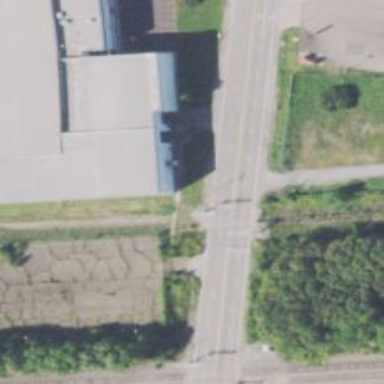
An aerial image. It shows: Railway level crossing.